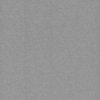
Label: dusty